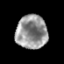
Tissue: prostate
Cell type: T cells
Senescence score: 0.3621
Nuclear area (px): 1031
Mean DAPI intensity: 149.894